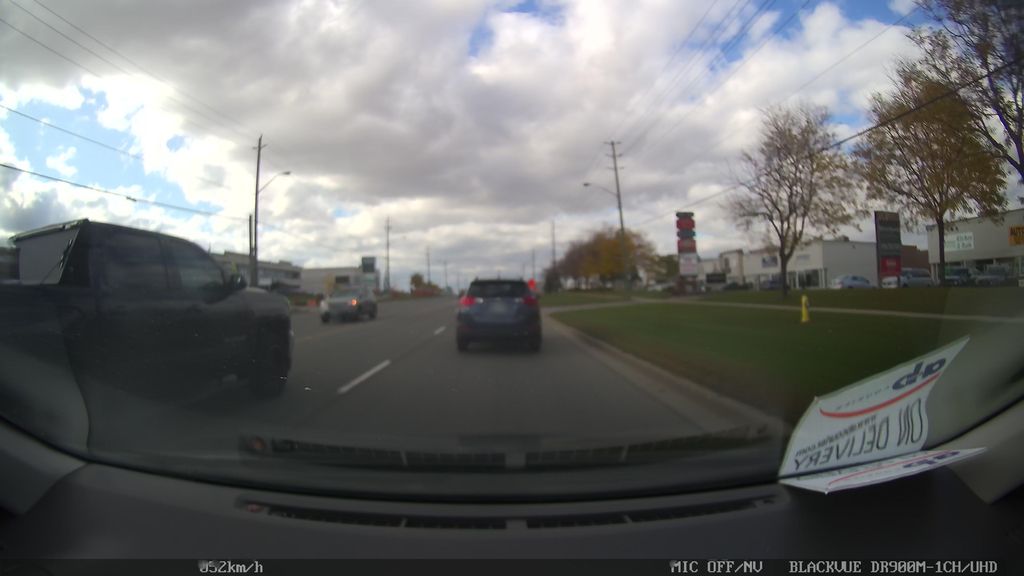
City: toronto